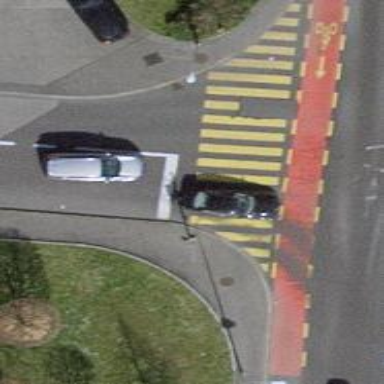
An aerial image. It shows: Crossing with traffic signals.